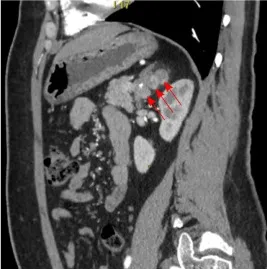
Imaging results in our patient. Arterial phase, sagittal projection. Three pheochromocytomas in the body and medial pedicle of the left adrenal gland (short arrows). Uniformly thickened lateral pedicle of the left adrenal gland (long arrow). The adrenal lesions were located close to each other, 21 x 22 x 23 mm, 24 x 14 x 19 mm and 24 x 22 x 24 mm.
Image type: radiology (ct)